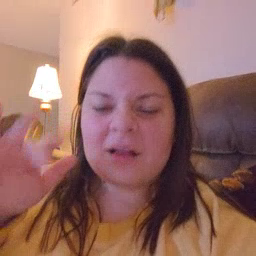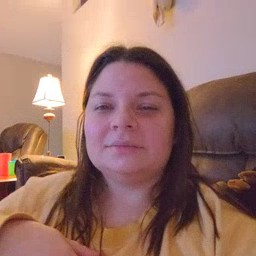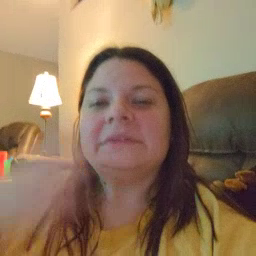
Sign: yucky